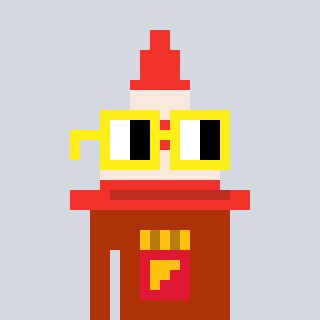
a pixel art character with square yellow glasses, a cone-shaped head and a hotbrown-colored body on a cool background